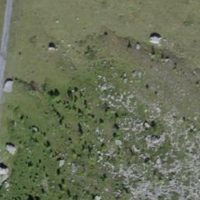
EUNIS habitat code: 23
Species observed at this site:
Aglais urticae